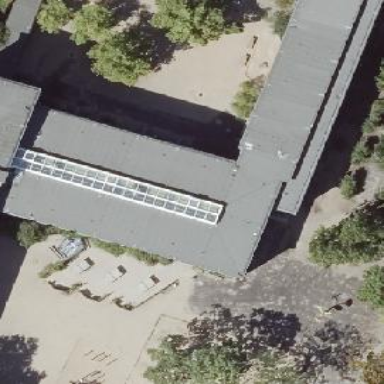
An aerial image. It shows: Flat-roofed school building.